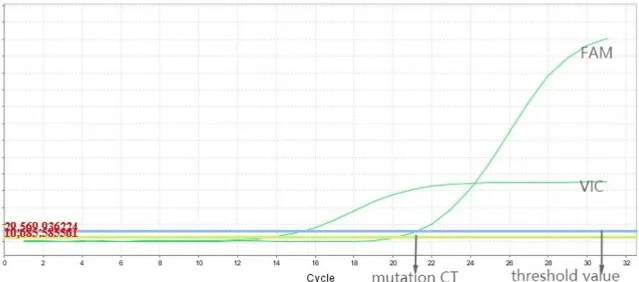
Fluorescence polymerase chain reaction amplification plot showing a BRAF gene mutation of the p. V600E type. The X-axis represents the cycle time (ct), and the Y-axis represents the fluorescence intensity. FAM and VIN are two fluorescent labels. A patient is deemed to have the BRAF p. V600E mutation if the amplification curve of the FAM signal is S-shaped and the mutation ct value is above 26.
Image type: chart (chart)